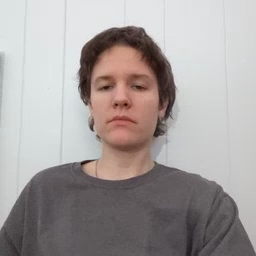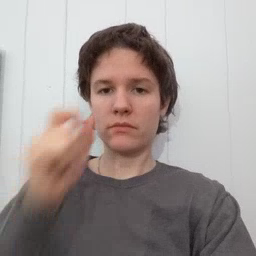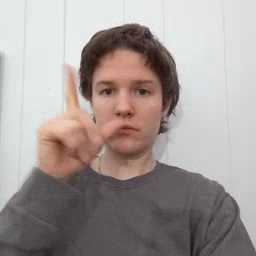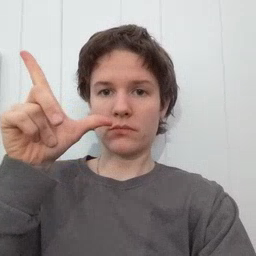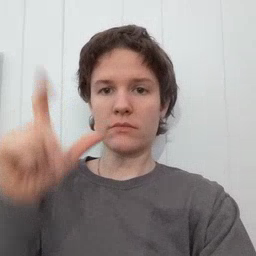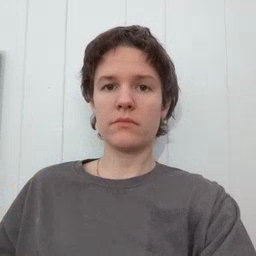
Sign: awake